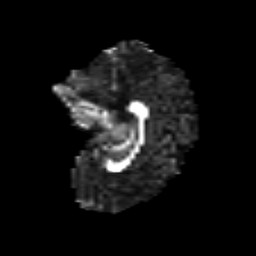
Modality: FA
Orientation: sagittal
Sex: female
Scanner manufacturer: siemens
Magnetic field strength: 3 T
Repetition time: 5 s
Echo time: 0.071 s